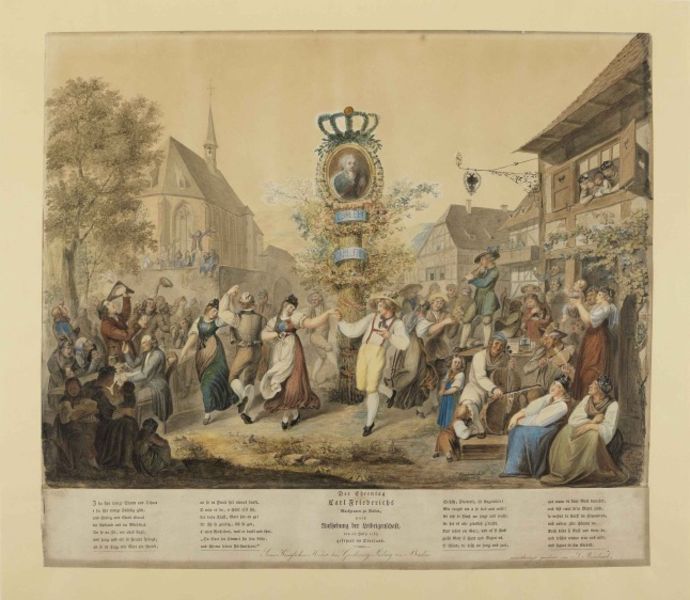
Titel: Ländliches Fest aus Anlass der Aufhebung der Leibeigenschaft in Baden am 23. Juli 1783 durch Markgraf Karl Friedrich
Künstler: Sophie Reinhard
Standort: Karlsruhe
Institution: Staatliche Kunsthalle Karlsruhe
Schlagwörter: adler, baum, blau, gemälde, himmel, mann, schatten, weiß, bäume, frauen, gelb, grün, kirchturm, menschen, mädchen, see, sitzen, stadt, bewegung, blumen, fenster, frau, hell, hut, kleid, kleider, männer, reden, schmuck, schwarz, säule, tisch, zeichnung, dach, haus, rot, fest, gesellschaft, leute, masse, menge, rock, tanz, feier, hose, trinken, wirtschaft, band, bluse, mensch, rahmen, tragen, bild, bildnis, portrait, porträt, häuser, stamm, kirche, gewand, kind, paar, bass, blatt, gesang, instrumente, kontrabass, musik, musiker, tanzen, krone, bauern, genre, kinder, oval, turm, ranken, balkon, schürze, farbig, schrift, bogen, ort, cello, schuhe, zuschauer, dorf, dächer, graphik, herbst, läden, markt, platz, krieg, treppe, kaiser, könig, essen, wein, weiber, musizieren, korb, stufen, freude, pärchen, schild, buch, medaillon, bayern, gemalt, dom, druck, illustration, text, schweden, volk, bier, genreszene, kranz, münster, fürst, lustig, österreich, buchdruck, girlanden, tracht, wappen, flöte, singen, jäger, springen, gedicht, herzog, krönung, fachwerkhaus, trachten, fachwerkhäuser, marktplatz, fröhlich, hochzeit, karl, reigen, jubel, kupferstich, mai, fraktur, bau, tänzer, spaß, flugblatt, dirndl, glück, gasthaus, wirt, wirtshaus, getummel, tradition, maibaum, erntedank, kirchweih, dorfplatz, paare, kriche, geschmückt, doppeladler, kirmes, volksfest, folklore, gemeinschaft, musikanten, oktoberfest, brauerei, dof, geälde, durckgraphik, streicher, pest, dorffest, gorf, kirchweihe, grußße, hauzs, erntedankfest, dorftanz, m, 1900, fruchtsäule, wirsthaus, sorftanz, frählich, stadtbevölkerung, colorierte druckgraphik, buuch, ehrentanz, ehrenfest, einzelblattdurck, maitanz, freistaat, weiberleut, krankheiten